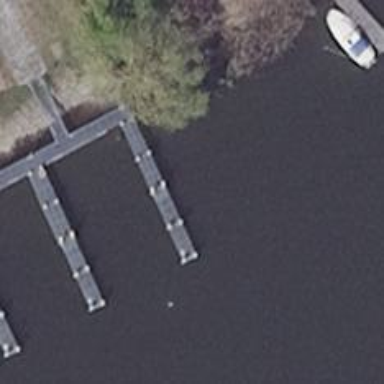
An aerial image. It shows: Man-made pier.